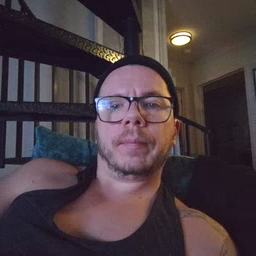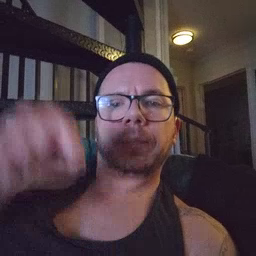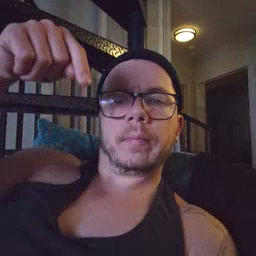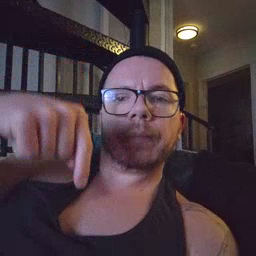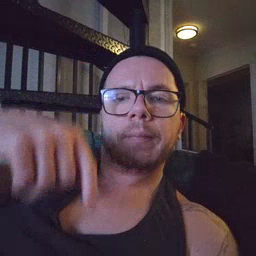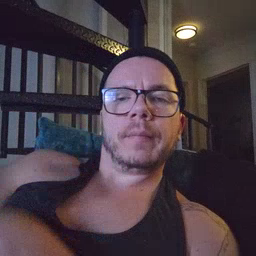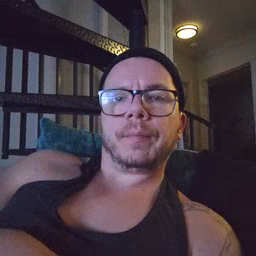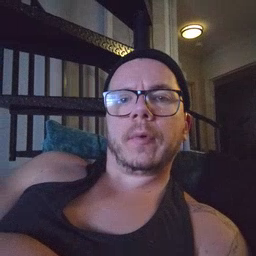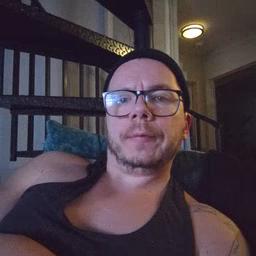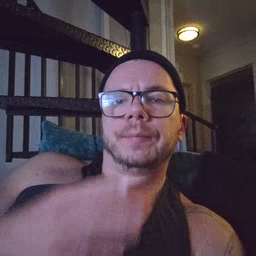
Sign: down